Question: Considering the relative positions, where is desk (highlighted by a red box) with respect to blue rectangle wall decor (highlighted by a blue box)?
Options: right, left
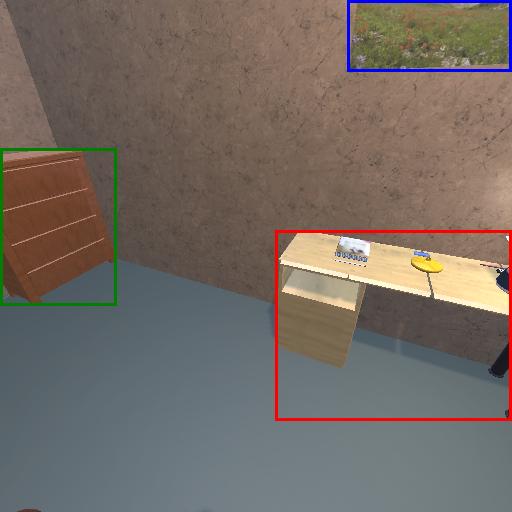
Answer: right